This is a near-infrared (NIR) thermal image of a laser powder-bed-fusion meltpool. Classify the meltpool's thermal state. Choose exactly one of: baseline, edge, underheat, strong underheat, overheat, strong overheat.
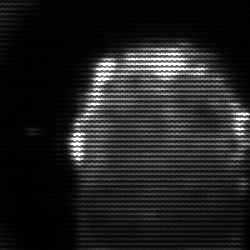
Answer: baseline